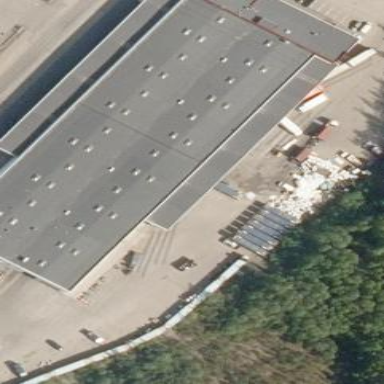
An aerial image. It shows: View of roof of building.